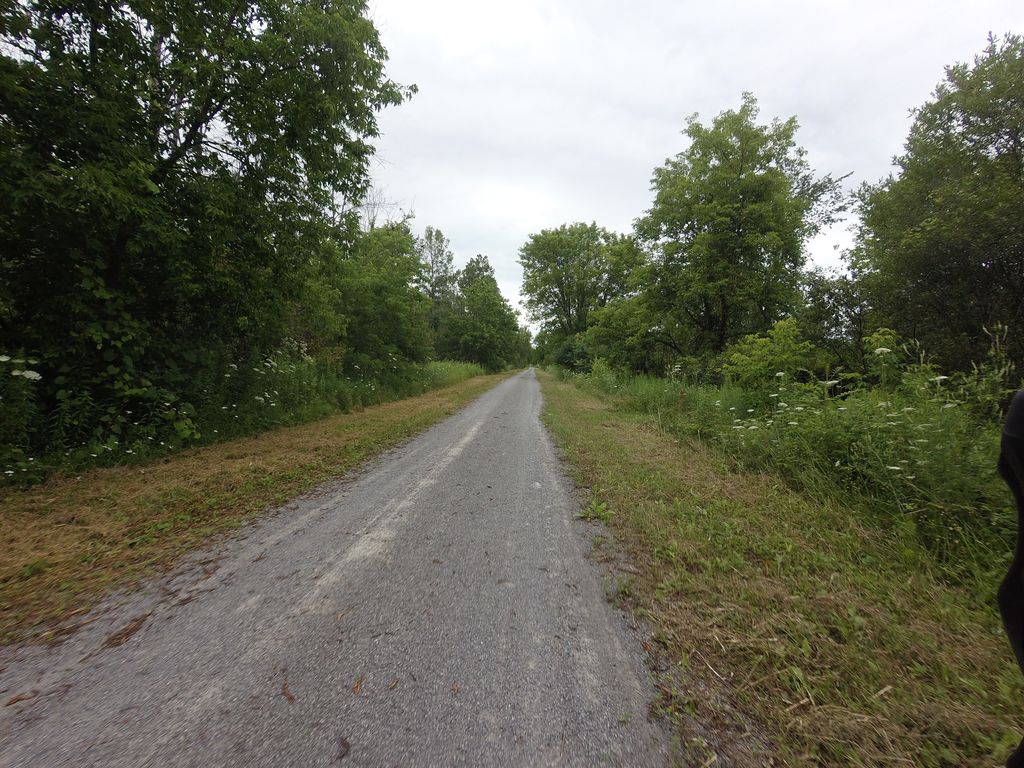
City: ottawa-gatineau